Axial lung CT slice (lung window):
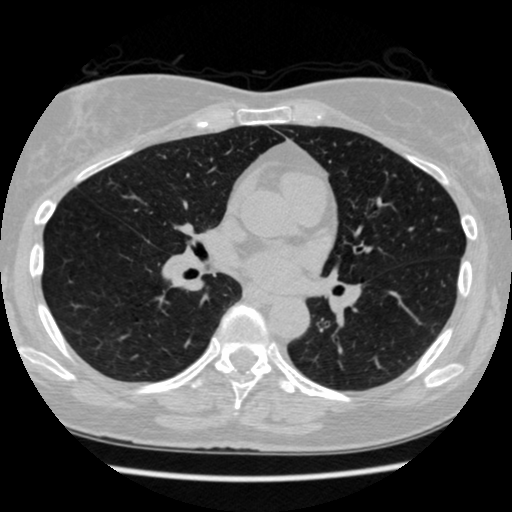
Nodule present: no